Interaction volume radius: 5 \u00c5
Interaction volume height: 15 \u00c5
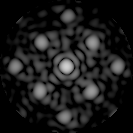
Disorder parameter: 0.2508